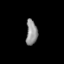
Tissue: lung
Cell type: Endothelial cells
Senescence score: 0.6083
Nuclear area (px): 283
Mean DAPI intensity: 142.678